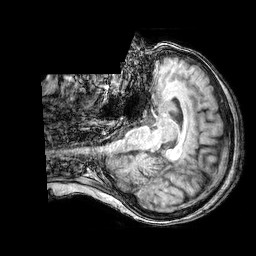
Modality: T1w
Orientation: axial
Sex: female
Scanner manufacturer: philips
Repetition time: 0.008087 s
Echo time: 0.0037 s